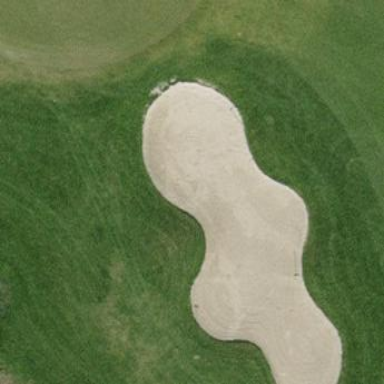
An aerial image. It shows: Golf bunker filled with natural sand.